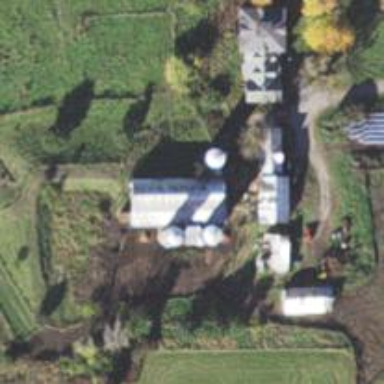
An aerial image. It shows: Silo.